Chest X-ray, PA view. Patient: 47 years old, sex M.
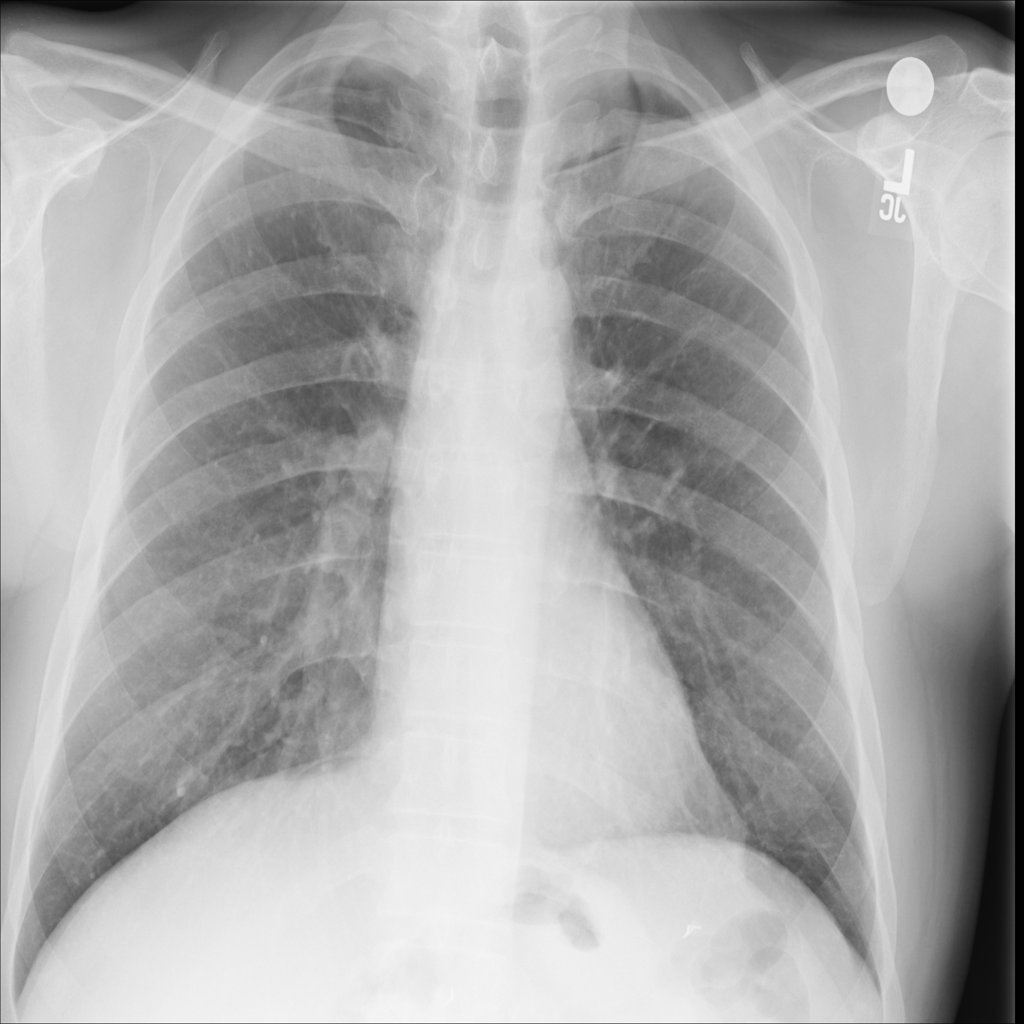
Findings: No Finding